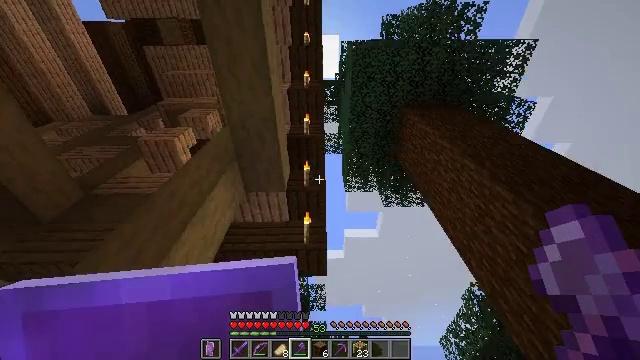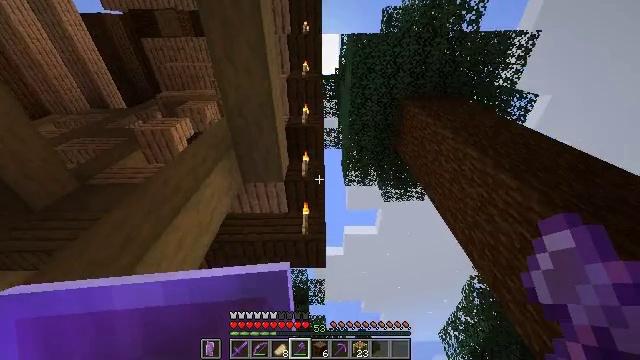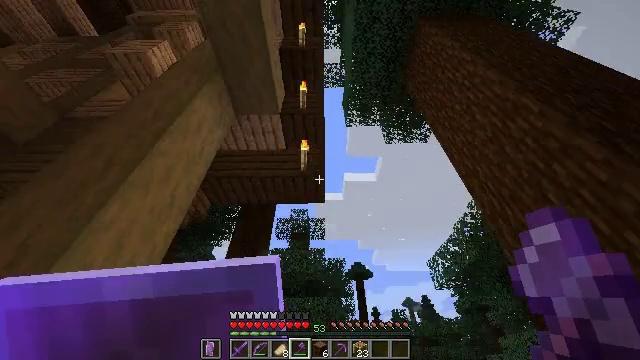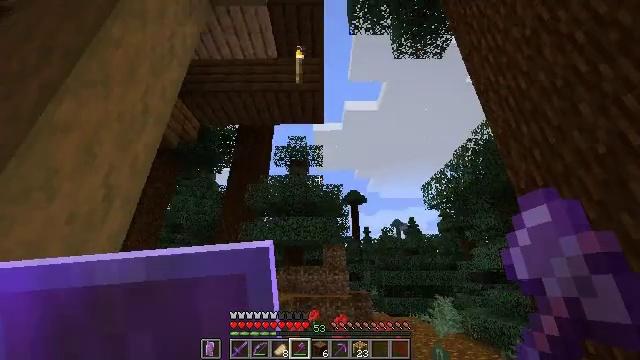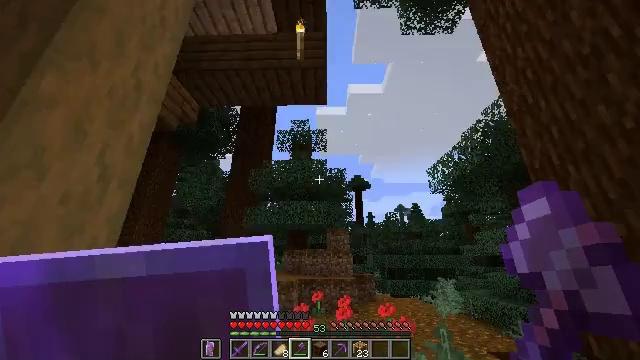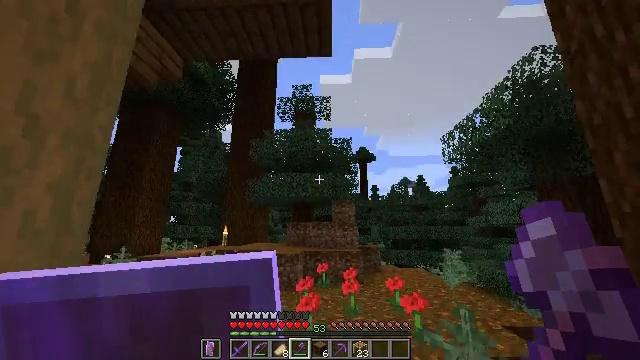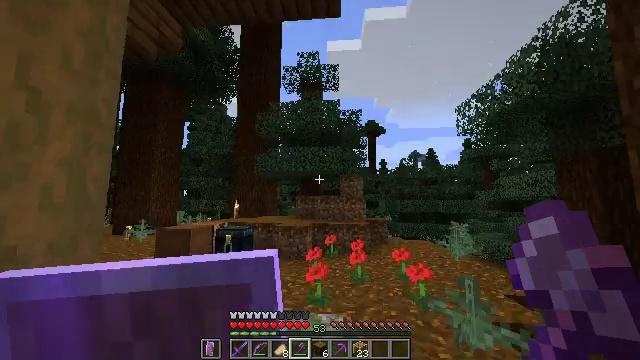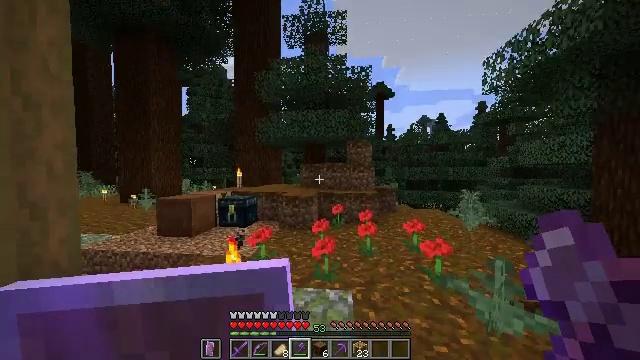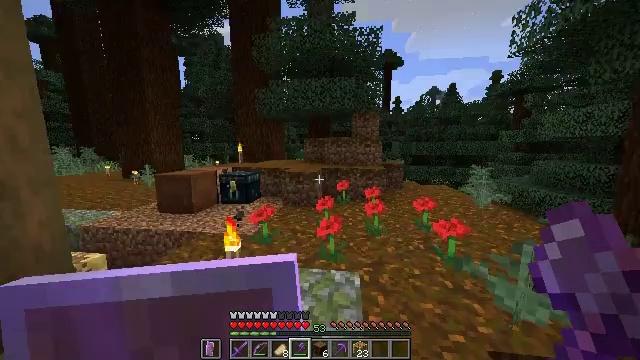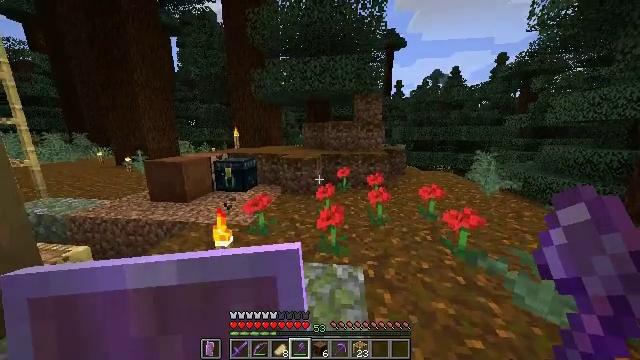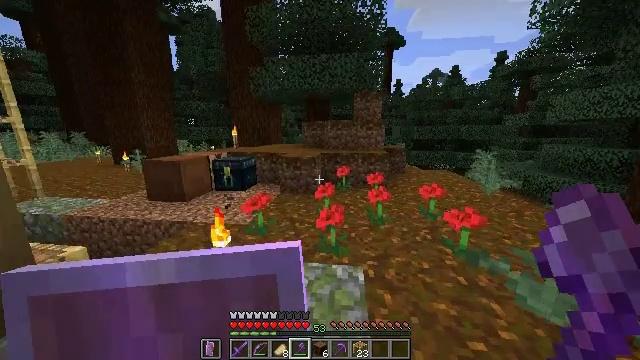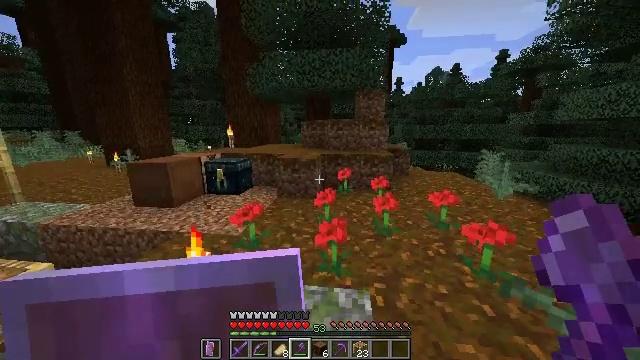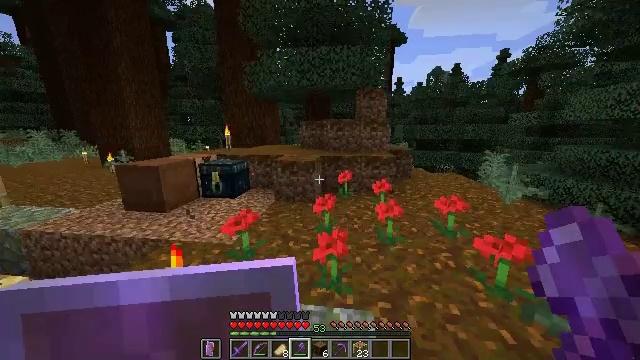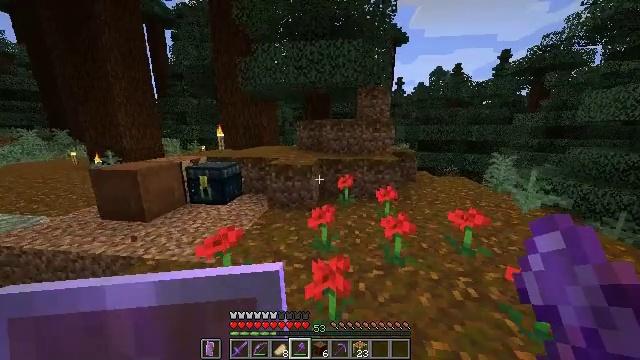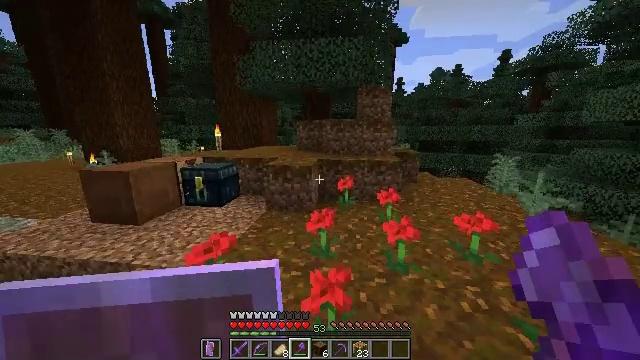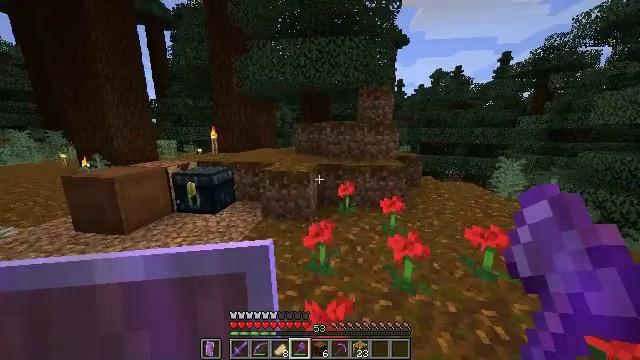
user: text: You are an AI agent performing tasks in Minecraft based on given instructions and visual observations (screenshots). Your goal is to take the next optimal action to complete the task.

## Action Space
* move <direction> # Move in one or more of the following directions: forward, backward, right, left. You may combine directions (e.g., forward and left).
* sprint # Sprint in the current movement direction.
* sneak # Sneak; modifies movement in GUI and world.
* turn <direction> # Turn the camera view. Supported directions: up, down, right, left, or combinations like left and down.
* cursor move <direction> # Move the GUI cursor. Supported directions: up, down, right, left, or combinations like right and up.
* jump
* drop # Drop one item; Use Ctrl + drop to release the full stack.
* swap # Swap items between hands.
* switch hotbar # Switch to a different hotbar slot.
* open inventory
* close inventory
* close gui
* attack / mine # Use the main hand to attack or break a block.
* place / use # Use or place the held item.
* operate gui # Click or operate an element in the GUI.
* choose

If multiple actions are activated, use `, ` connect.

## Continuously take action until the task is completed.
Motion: motion action
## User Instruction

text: Gather stripped spruce log from the tree.
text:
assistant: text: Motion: move forward, sprint
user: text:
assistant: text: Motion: move forward, sprint, turn down
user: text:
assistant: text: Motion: move forward, sprint, turn down
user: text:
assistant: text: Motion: move forward, sprint, turn left and down
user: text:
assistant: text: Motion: move forward, sprint, turn left and down
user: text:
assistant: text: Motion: move forward, sprint, turn left and down
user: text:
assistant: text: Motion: move forward, sprint, turn left and down
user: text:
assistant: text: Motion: move forward, sprint, turn left and down
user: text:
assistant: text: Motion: move forward, sprint, turn down
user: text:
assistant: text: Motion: move forward, sprint
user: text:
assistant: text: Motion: move forward, sprint
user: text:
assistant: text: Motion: move forward, sprint
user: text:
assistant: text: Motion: move forward, sprint
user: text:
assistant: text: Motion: move forward, sprint
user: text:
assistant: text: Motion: move forward, sprint, jump
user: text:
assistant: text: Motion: move forward, sprint, jump
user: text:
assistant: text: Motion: move forward, sprint, jump
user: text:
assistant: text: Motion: move forward, sprint, jump
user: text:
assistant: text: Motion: move forward, sprint, jump
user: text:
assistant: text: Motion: move forward, sprint, jump
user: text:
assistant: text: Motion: move forward, sprint, jump
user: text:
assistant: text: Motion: move forward, sprint, jump
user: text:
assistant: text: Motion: move forward, sprint
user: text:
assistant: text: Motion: move forward, sprint
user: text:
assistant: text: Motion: move forward, sprint
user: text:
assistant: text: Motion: move forward, sprint, jump
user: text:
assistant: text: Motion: move forward, sprint, jump
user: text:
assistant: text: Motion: move forward, sprint, jump
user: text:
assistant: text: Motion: move forward, sprint, jump
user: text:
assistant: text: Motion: move forward, sprint, jump